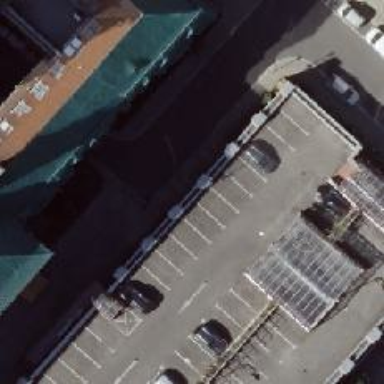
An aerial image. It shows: Entrance to multi-storey parking facility.